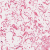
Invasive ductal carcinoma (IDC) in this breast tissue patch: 0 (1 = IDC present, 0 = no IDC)